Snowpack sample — Snodgrass Mountain, Crested Butte, Colorado (2/4/25, 12:06 PM MST)
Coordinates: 38.923, -106.968
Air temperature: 35 °F
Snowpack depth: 80 cm
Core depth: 60 cm
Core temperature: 32 °F
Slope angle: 14°, slope face: 78°
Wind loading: low
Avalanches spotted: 0
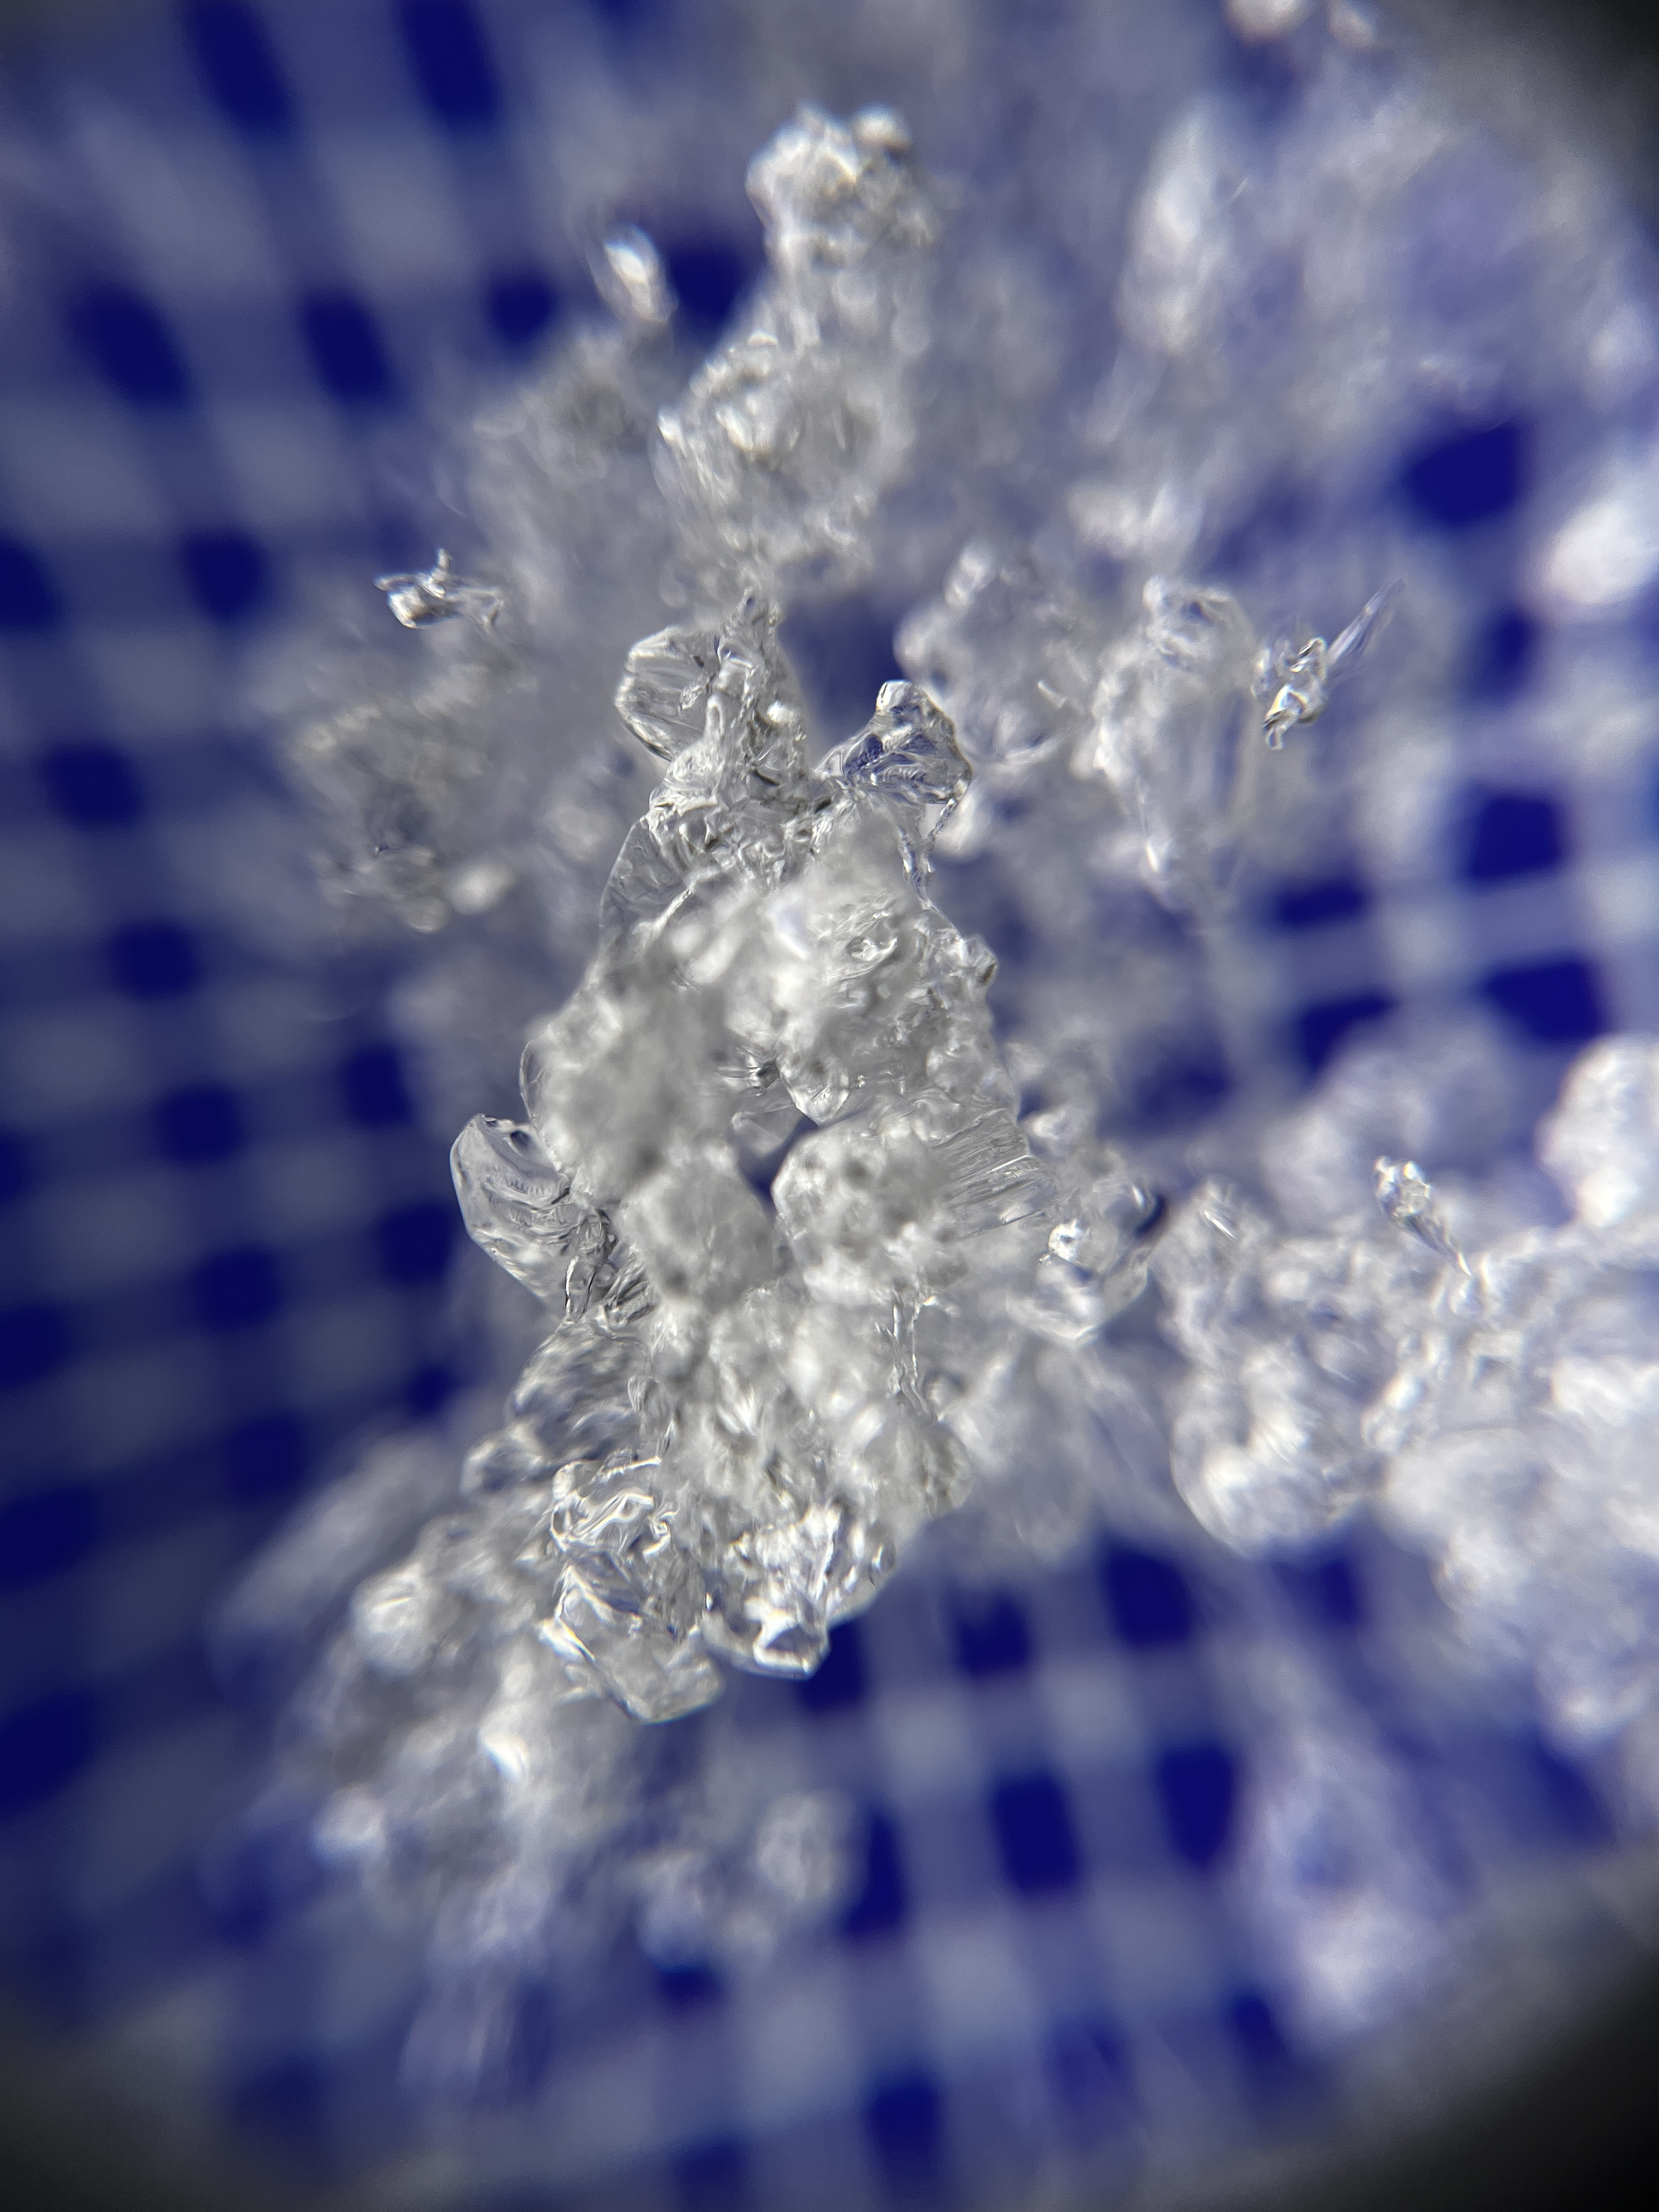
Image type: magnified_profile
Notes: No avalanches nearby, unusually warm weather for the last month reported by residents, Collected 25 yards from treeline